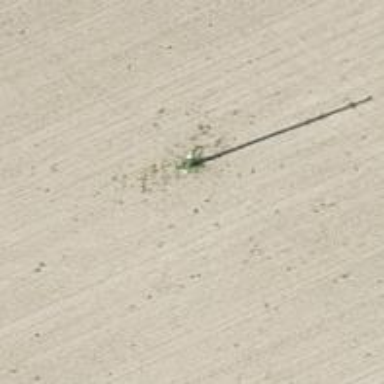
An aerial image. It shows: Power pole.